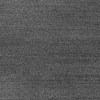
Atmospheric dust classification: dusty